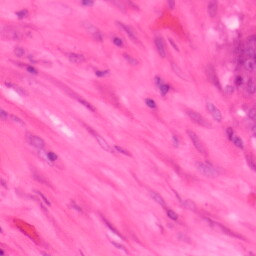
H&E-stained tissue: Colon